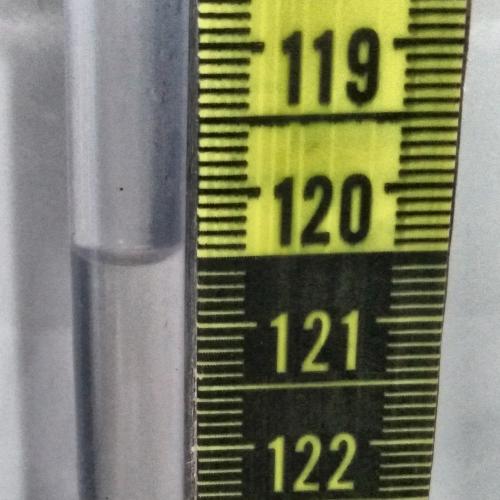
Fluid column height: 120.5 cm